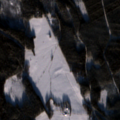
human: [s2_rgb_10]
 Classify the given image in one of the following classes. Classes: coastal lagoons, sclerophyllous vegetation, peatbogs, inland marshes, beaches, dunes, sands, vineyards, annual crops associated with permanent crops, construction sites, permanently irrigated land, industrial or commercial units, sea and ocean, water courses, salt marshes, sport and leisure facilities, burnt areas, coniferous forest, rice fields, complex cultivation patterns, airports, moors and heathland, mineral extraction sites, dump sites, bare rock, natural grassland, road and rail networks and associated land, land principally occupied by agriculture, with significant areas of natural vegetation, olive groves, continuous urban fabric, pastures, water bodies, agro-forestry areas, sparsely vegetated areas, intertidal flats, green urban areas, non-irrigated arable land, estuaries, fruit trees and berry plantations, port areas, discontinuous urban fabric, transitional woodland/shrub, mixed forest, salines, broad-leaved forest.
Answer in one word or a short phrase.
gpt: non-irrigated arable land, coniferous forest, mixed forest